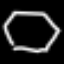
Label: octagon